Question: I have a service that makes a simple POST:
'''
saveVersion: function(styleGuideId, data){
return $http({method: 'post', url: '/style_guides/' + styleGuideId + '/new_version', data: data}).then(function(project){
console.log('request completed')
});
},
'''
In the console, if I fire this request, it works fine.
But when I click a button in my ui that makes this request, I see on my server the request gets completed with a 200 but on the client side the browser says it is cancelled.

The extra GET is also a mystery. In the console, I trigger the request like this:
'''
angular.element(document.body).injector().get('StyleGuides').saveVersion(sg_id, data)
//sg_id and data are local variables that I got like this:
sg_id = angular.element($0).scope().project.style_guide_id
'''
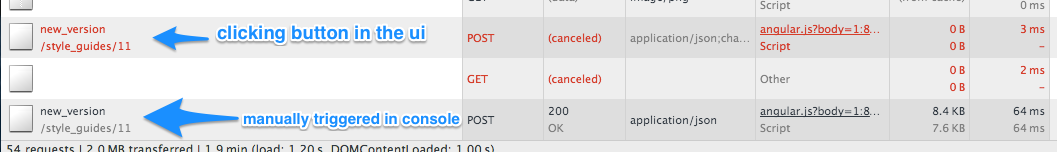
Answer: Just figured it out. Stupid Mistake
The button that triggers the save looked like this:
'''
<a href="javacript://" ng-click="saveVersion()">Save</a>
'''
See the typo? changing 'javacript://' to 'javascript://' fixed the issue.